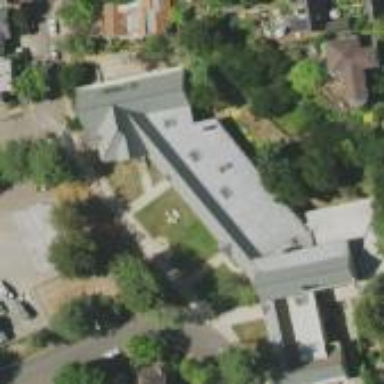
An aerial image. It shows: Historic school building.